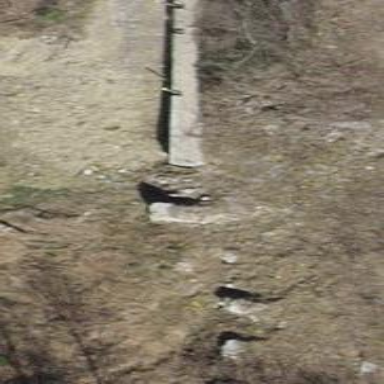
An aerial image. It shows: Wall barrier.